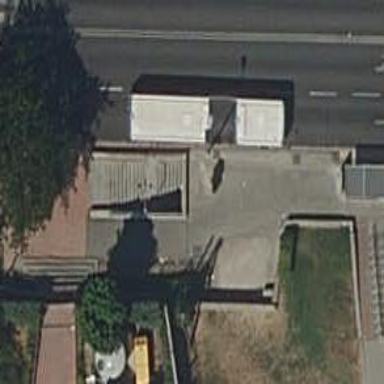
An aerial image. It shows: Tunnel with steps inside.